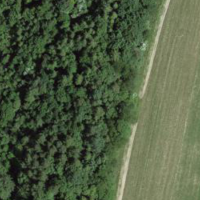
EUNIS habitat code: 44
Species observed at this site:
Calluna vulgaris